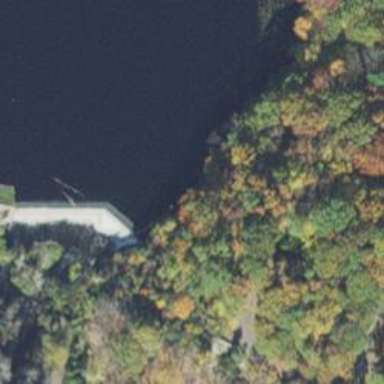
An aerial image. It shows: Dam across waterway.